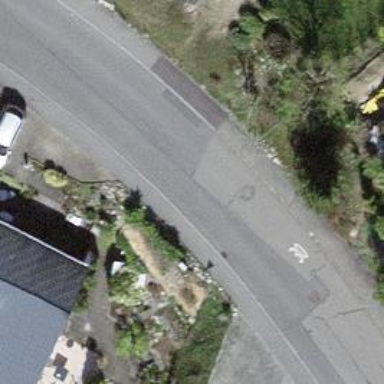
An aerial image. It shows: Residential road with separate sidewalks on both sides.